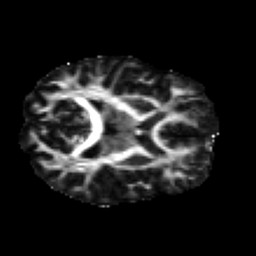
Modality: FA
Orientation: axial
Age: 31
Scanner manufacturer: siemens
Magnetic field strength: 3 T
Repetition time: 2.2 s
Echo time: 0.084 s